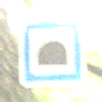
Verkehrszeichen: Tunnel
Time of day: MorningAfternoon
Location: Outdoor (RoadRail)
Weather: Clear
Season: NotSpecified
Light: Natural